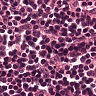
Metastatic tissue present: no